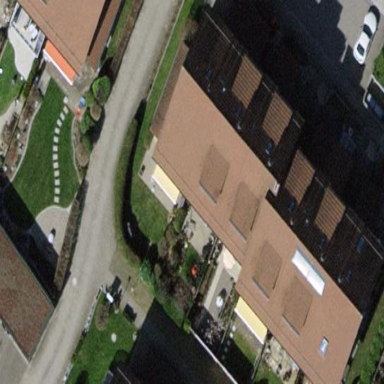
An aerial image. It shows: Terrace building.